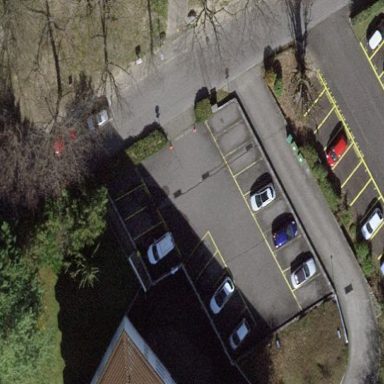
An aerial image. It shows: Parking area with surface.